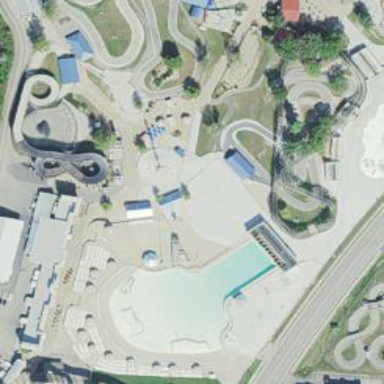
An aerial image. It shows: Karting raceway for sports enthusiasts.